Question: This is the DFA i have drawn-

Is it correct?
I am confused because 'q4' state has '2' different transitions for same input symbol which violates the rule of 'DFA', but I can't think of any other solution.
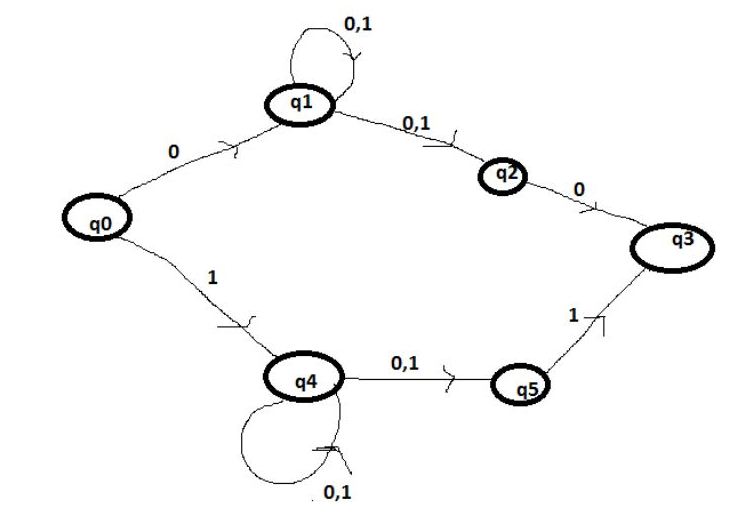
Answer: Your DFA is not correct.
DFA for RE:
'''
0(1 + 0)*0 + 1(1 + 0)*1
'''
: if string start with '0' it should end with '0' or if string start with '1' it should end with '1'. hence two final states (state-5, state-4).
state-4 : accepts '1(1 + 0)*1'
state-5 : accepts '0(1 + 0)*0'
state-1 : start state.
:

:
## + Operator in Regular Expression
'(0 + 1)* = (1 + 0)*' that is any string consist of '1's and '0's, including Null string '^'.
Here '+' means Union if it appear between two RE: and 'A U B = B U A' (similarly)=> '(0 + 1) = (0 + 1)' .
'+''+''a''a+b''+''a''b'
'a+ : { a, aa, aaa, aaa.....}' that is any number of 'a' string in language with 'length > 1'.